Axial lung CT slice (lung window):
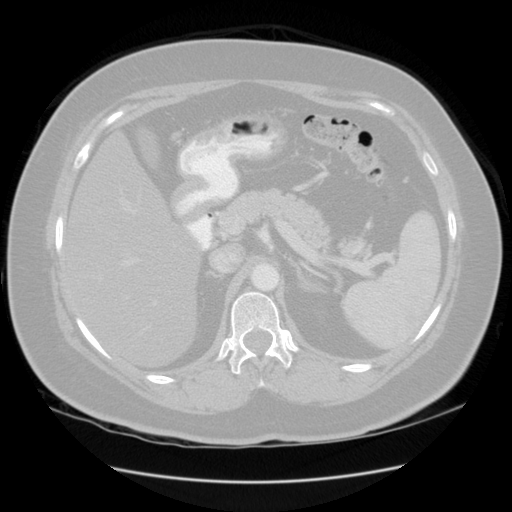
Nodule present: no